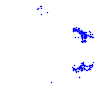
Particle: proton